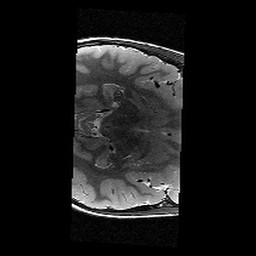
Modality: T2w
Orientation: axial
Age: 11
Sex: male
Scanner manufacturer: siemens
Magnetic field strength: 3 T
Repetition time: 9.23 s
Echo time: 0.067 s